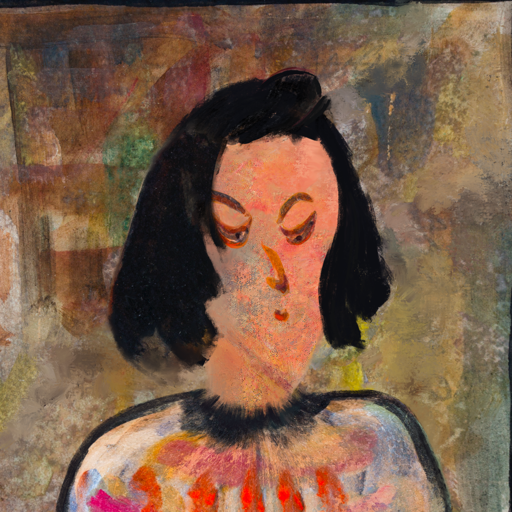
Background: Mosgoul, Head And Neck Side: Irani, Face Side: Hypocrite, Bust: Childish, Hair Side: Mosgoul, Head Accessory: Blank, Second Necklace: Blank, Necklace: Blank, Baby: Blank